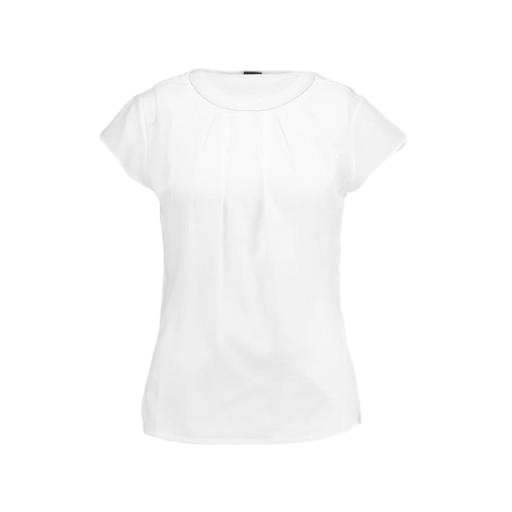
white pleated front short-sleeve blouse, white cap-sleeve blouse, pleat-neck top, white background